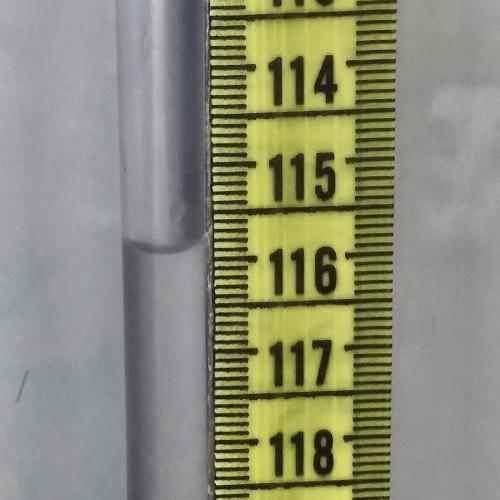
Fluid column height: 115.9 cm